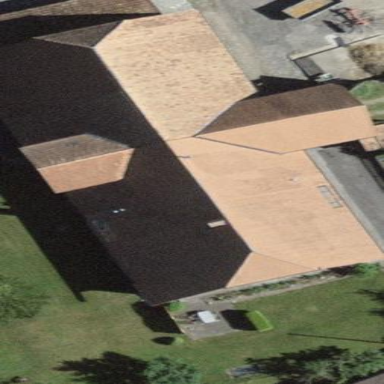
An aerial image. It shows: Farm building.